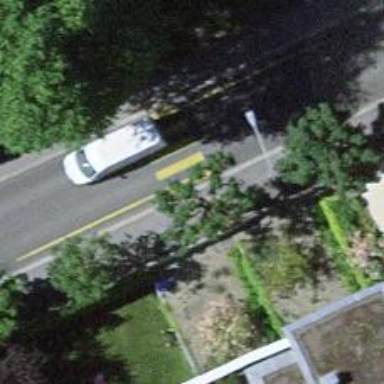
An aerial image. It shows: Kerb serving as barrier.